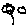
Label: flower